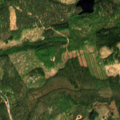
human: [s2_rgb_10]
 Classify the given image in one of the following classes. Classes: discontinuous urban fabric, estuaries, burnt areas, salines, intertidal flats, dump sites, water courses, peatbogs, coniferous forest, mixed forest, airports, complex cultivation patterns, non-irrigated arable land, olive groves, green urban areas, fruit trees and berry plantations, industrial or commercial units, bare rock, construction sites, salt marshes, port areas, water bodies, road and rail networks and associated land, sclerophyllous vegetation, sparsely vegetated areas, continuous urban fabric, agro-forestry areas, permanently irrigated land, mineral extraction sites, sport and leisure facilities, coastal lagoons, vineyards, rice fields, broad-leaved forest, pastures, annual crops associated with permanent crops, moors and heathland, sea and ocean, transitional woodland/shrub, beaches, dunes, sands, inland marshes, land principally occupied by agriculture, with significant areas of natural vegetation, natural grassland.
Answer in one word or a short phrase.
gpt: coniferous forest, mixed forest, transitional woodland/shrub